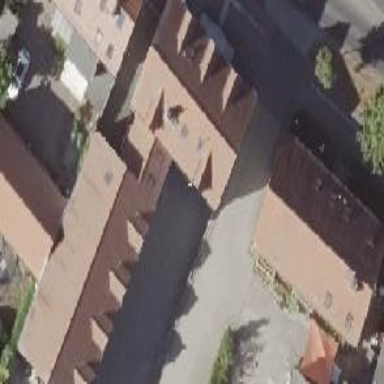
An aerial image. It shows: Gabled roof apartments building.